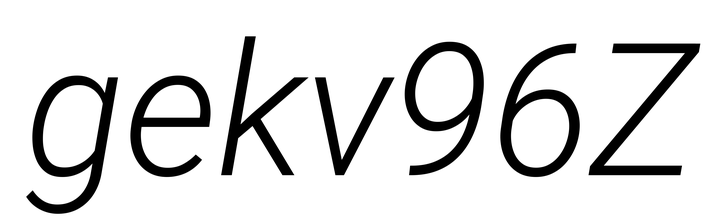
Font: Roboto-Italic_Light_Italic